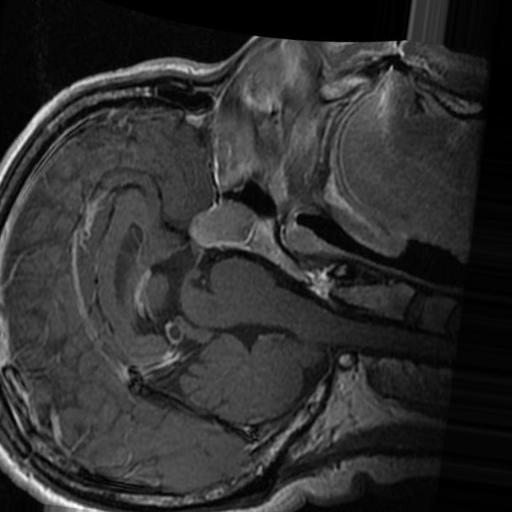
Label: brain_tumor